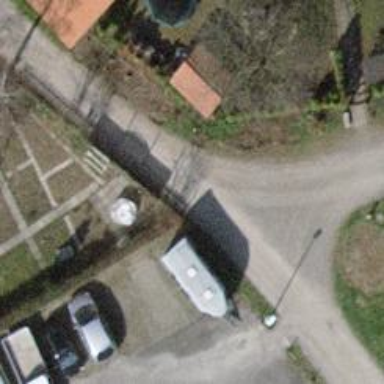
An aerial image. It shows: Unpaved driveway with service road designation.